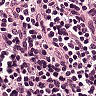
Metastatic tissue present: no